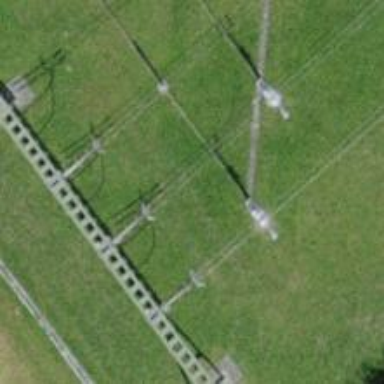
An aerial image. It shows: Power line carrying busbar.